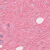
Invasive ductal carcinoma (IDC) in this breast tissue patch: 0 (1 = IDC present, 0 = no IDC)